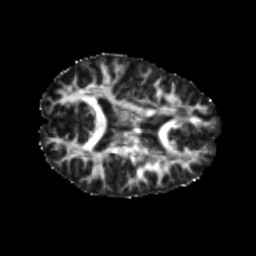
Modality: FA
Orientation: axial
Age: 21
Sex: male
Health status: healthy
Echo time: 0.074 s